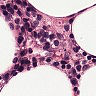
Metastatic tissue present: no